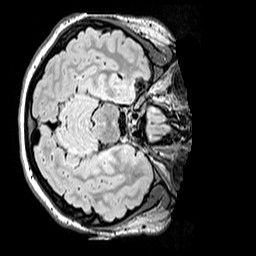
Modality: FLAIR
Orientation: axial
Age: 13
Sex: female
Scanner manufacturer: siemens
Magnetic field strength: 3 T
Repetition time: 5 s
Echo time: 0.388 s